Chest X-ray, PA view. Patient: 66 years old, sex F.
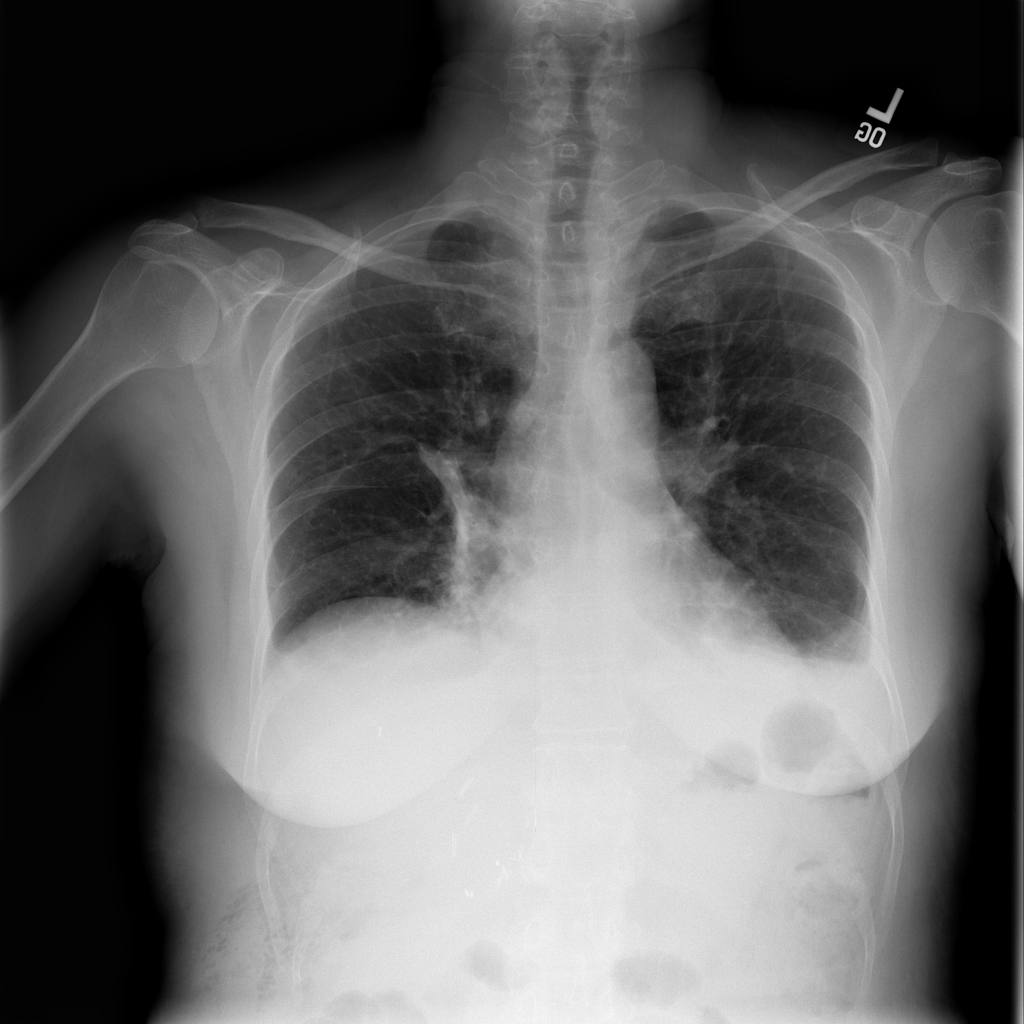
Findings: Atelectasis, Effusion